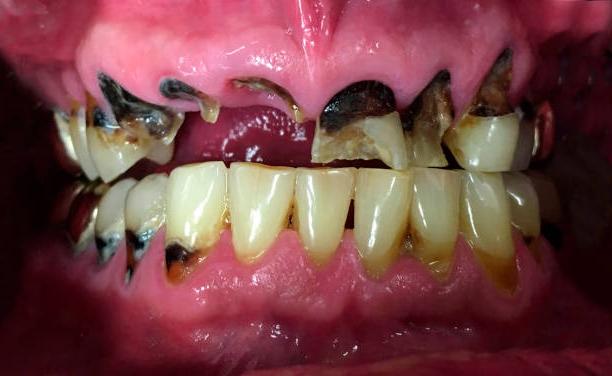
Condition: Gingivitis